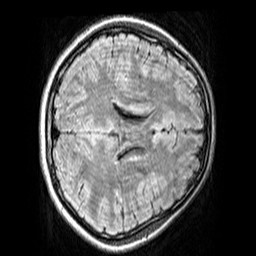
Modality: FLAIR
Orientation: axial
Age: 11
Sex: female
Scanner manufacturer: siemens
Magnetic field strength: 3 T
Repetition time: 5 s
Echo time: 0.388 s